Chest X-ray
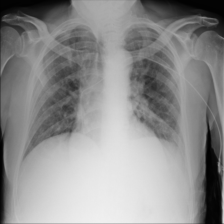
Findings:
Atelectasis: negative
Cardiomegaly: negative
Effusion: negative
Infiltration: negative
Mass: negative
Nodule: negative
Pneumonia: negative
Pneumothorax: negative
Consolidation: negative
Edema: negative
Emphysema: negative
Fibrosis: negative
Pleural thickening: negative
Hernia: negative